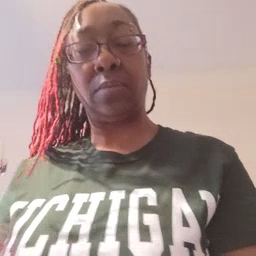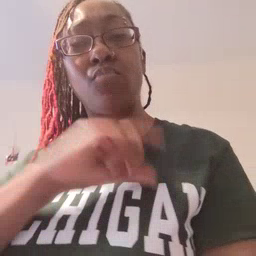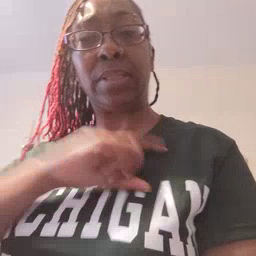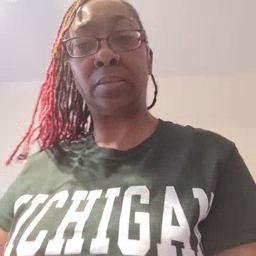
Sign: police